Question: I can't find words to describe my problem exactly. I was thinking about this problem few hours without any solution.
Here is an image for better understating of my problem.

So my viewB is below viewA. Problematic part is how to position viewC in xml so that viewA and viewB connecting line splits my viewC into half.
Is there any easy solution for this problem ? I can't get even close with my xml code.
Some kind of custom view already built ?
I tried to search for the answer but with no luck.
Any suggestions for solving this problem are really helpful.
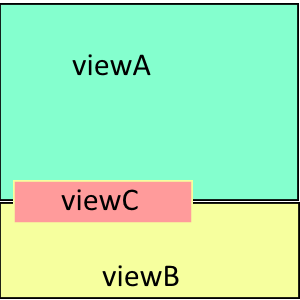
Answer: Its little bit complicated one But it will give you the desired result
Hope it will help to solve the question

Xml Code :
'''
<RelativeLayout xmlns:android="http://schemas.android.com/apk/res/android"
xmlns:tools="http://schemas.android.com/tools" android:layout_width="match_parent"
android:layout_height="match_parent"
tools:context=".MainActivity">
<LinearLayout
android:orientation="vertical"
android:layout_width="match_parent"
android:layout_height="match_parent">
<TextView android:text="View A" android:layout_width="match_parent"
android:layout_height="match_parent"
android:background="#ff00ffe8"
android:id="@+id/a"
android:gravity="center"
android:layout_weight=".3"
android:textColor="#000"
/>
<TextView android:text="View B" android:layout_width="match_parent"
android:layout_height="match_parent"
android:background="#ffffe83b"
android:id="@+id/b"
android:layout_below="@+id/a"
android:gravity="center"
android:layout_weight=".7"
android:textColor="#000"
/>
</LinearLayout>
<LinearLayout
android:weightSum="10"
android:orientation="vertical"
android:layout_width="match_parent"
android:layout_height="match_parent">
<LinearLayout android:layout_width="match_parent"
android:layout_height="match_parent"
android:background="#0000ffe8"
android:id="@+id/a1"
android:gravity="center"
android:layout_weight="3.5"
android:orientation="vertical"
android:textColor="#0000"
/>
<LinearLayout android:text="View B" android:layout_width="match_parent"
android:layout_height="match_parent"
android:background="#00ffe83b"
android:id="@+id/b1"
android:layout_below="@+id/a"
android:gravity="center"
android:layout_weight="6.5"
android:orientation="vertical"
android:textColor="#0000"
android:weightSum="3.5"
>
<TextView android:text="View C" android:layout_width="match_parent"
android:layout_height="match_parent"
android:background="#ffff5b25"
android:id="@+id/b2"
android:layout_below="@+id/a"
android:gravity="center"
android:layout_weight="2.5"
android:layout_marginLeft="20dp"
android:layout_marginRight="30dp"
android:textColor="#000"
/>
<LinearLayout android:layout_width="match_parent"
android:layout_height="match_parent"
android:background="#0000ffe8"
android:id="@+id/a2"
android:gravity="center"
android:layout_weight="1"
android:orientation="vertical"
android:textColor="#0000"
/>
</LinearLayout>
</LinearLayout>
</RelativeLayout>
'''